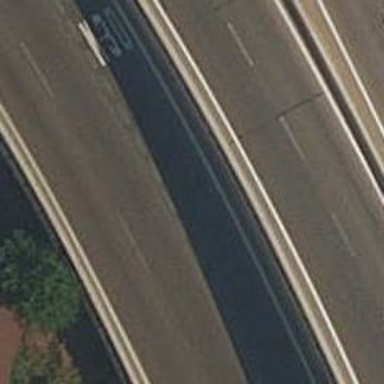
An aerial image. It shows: Primary link road with asphalt surface.